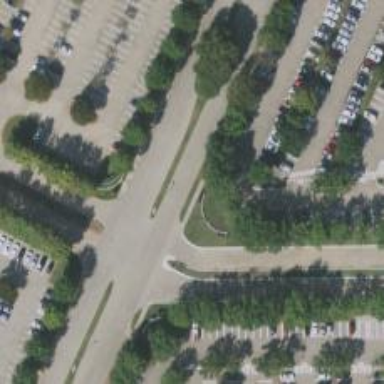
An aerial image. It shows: Tertiary road with separate sidewalk.